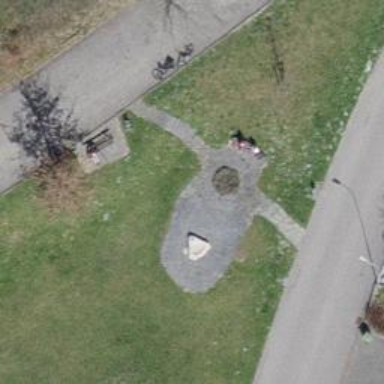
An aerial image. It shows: Beautiful fountain.